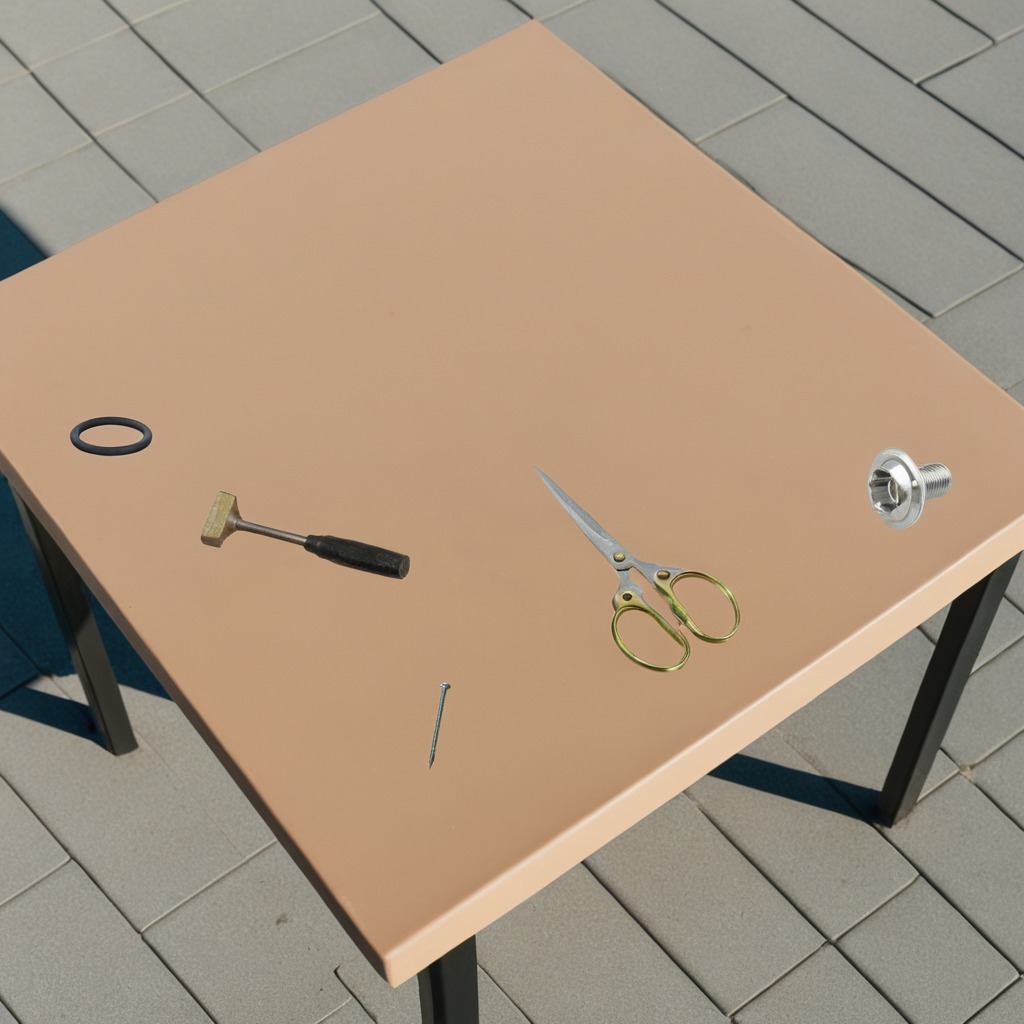
A rubber Oring, a metal machine screw, an iron nail, a hammer, and a pair of scissors are lying on the utility table.